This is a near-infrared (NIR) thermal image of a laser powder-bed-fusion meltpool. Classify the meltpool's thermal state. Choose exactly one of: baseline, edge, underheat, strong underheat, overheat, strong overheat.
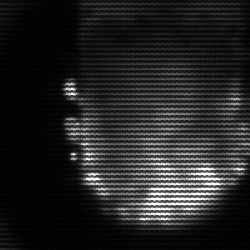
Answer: baseline